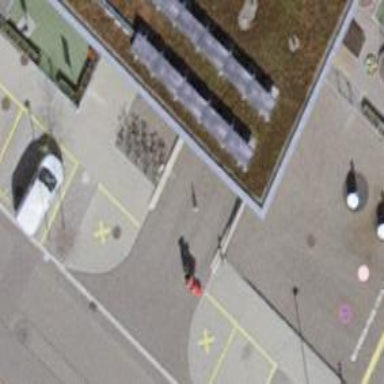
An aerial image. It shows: Bicycle parking area.